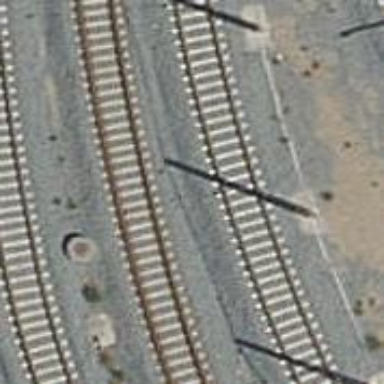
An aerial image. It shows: Yard with electrified contact lines.